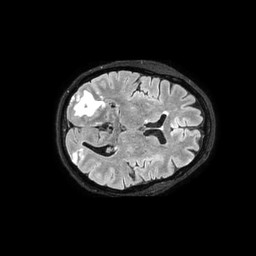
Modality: FLAIR
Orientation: axial
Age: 56
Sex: female
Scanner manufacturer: philips
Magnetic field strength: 3 T
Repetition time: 4.8 s
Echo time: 0.34 s